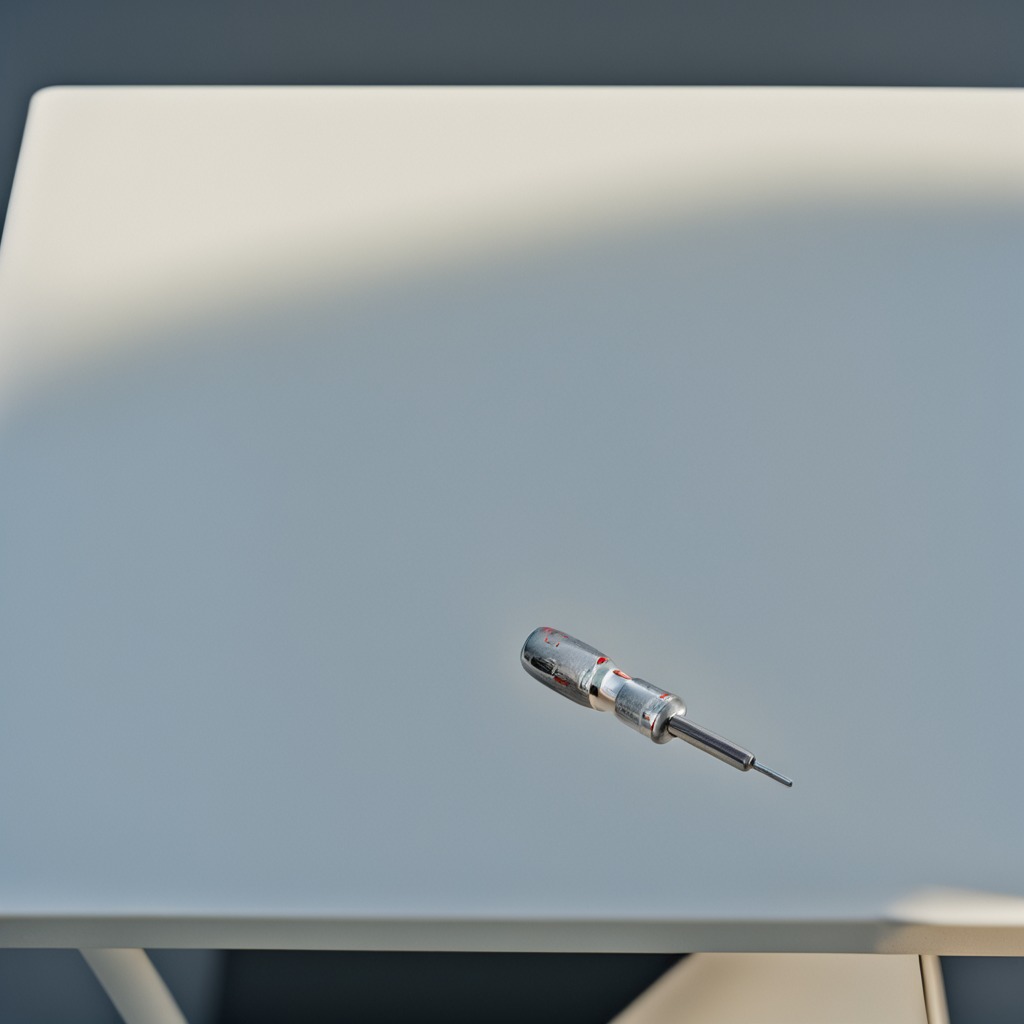
A screwdriver lying on a clean utility table in a temporary outdoor tool station afternoon light present textured surface